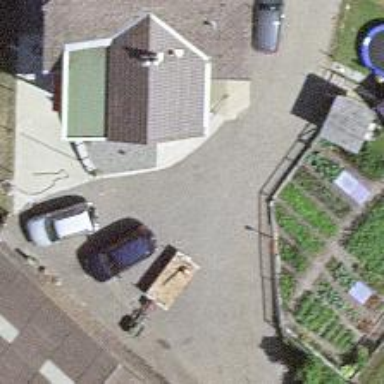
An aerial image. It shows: Farm.